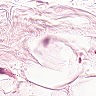
Metastatic tissue present: no